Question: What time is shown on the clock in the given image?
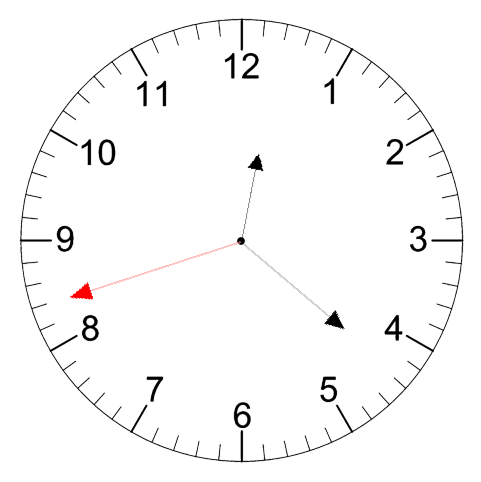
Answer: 12:21:42